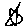
Label: star